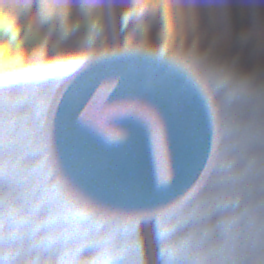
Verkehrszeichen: VorgeschriebeneFahrtrichtungLinks
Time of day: MorningAfternoon
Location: Outdoor (Urban)
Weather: PartlyCloudy
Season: NotSpecified
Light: Natural